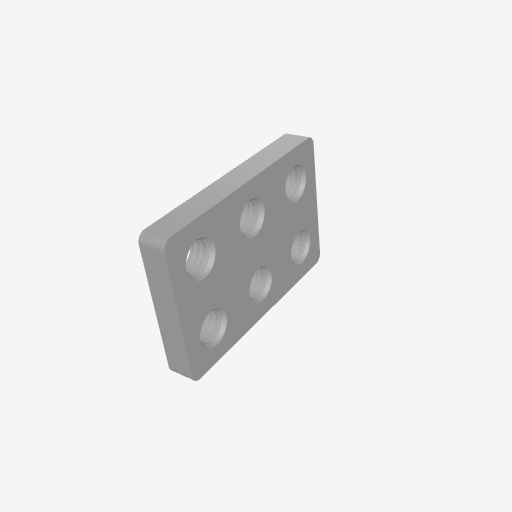
Part: ThreadedPlate2x3H